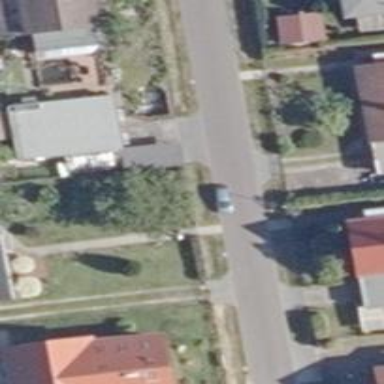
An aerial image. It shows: Residential road with asphalt surface and no sidewalks.